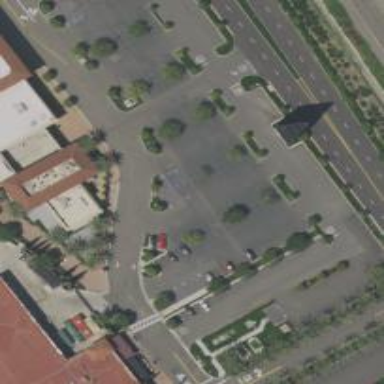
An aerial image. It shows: Parking space is available.